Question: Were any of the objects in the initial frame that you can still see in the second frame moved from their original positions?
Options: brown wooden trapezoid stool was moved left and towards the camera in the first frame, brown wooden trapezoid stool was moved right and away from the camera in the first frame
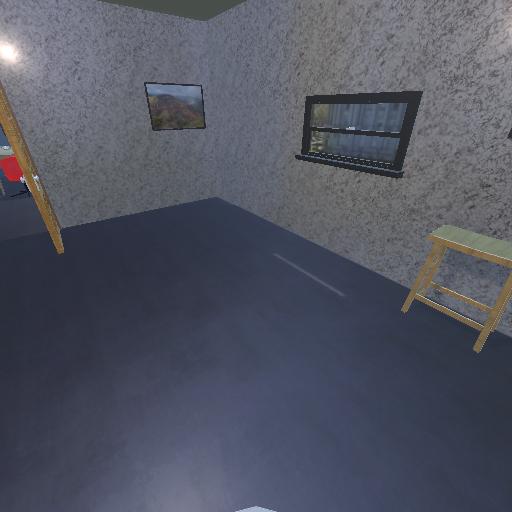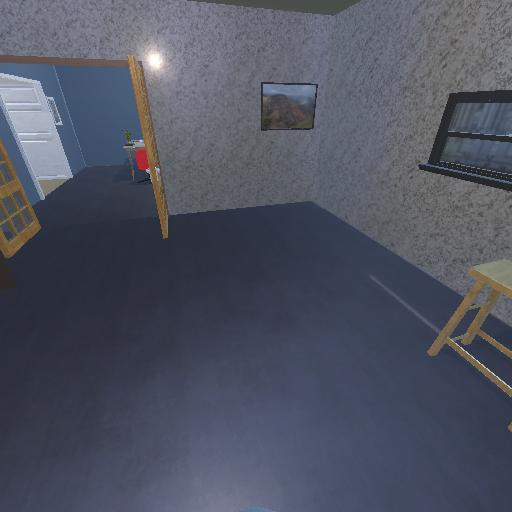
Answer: brown wooden trapezoid stool was moved left and towards the camera in the first frame